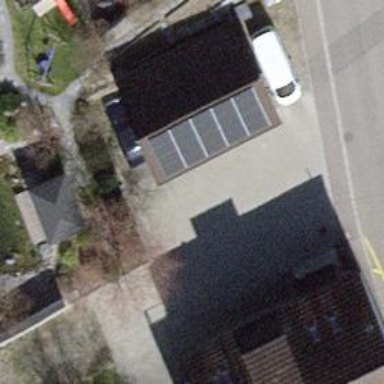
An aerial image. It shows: Garage.